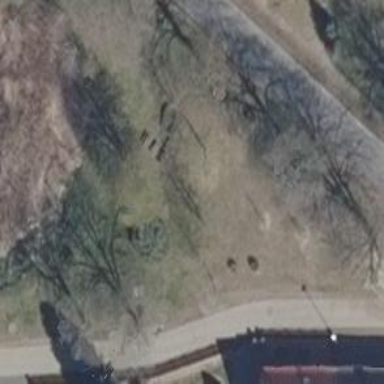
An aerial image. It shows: Single tag "natural: tree."